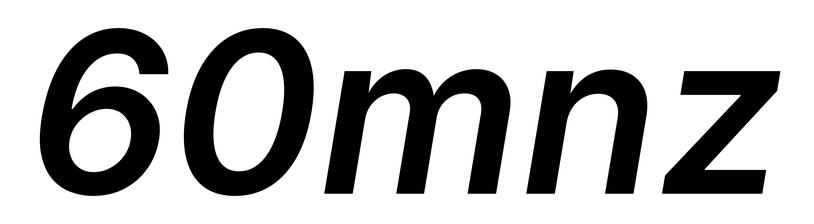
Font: Inter-Italic_SemiBold_Italic